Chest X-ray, AP view. Patient: 52 years old, sex F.
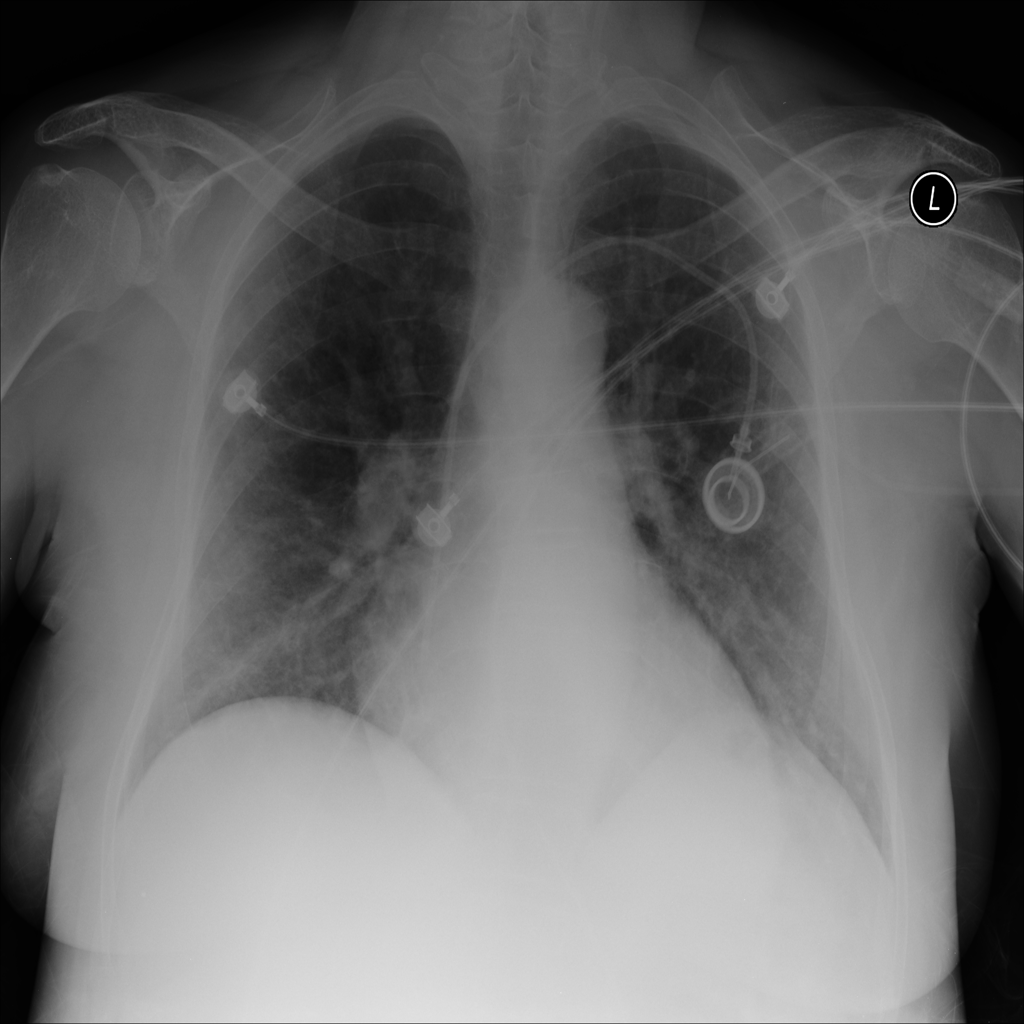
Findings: Cardiomegaly, Edema